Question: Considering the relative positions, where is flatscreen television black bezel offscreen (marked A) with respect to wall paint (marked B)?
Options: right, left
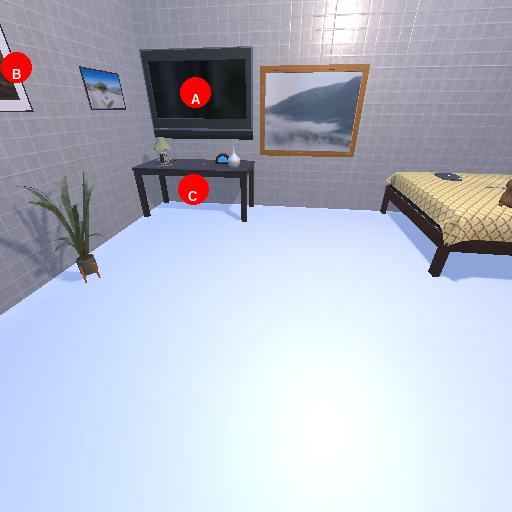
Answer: right